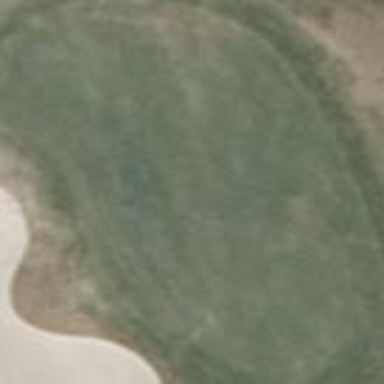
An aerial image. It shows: Golf green.